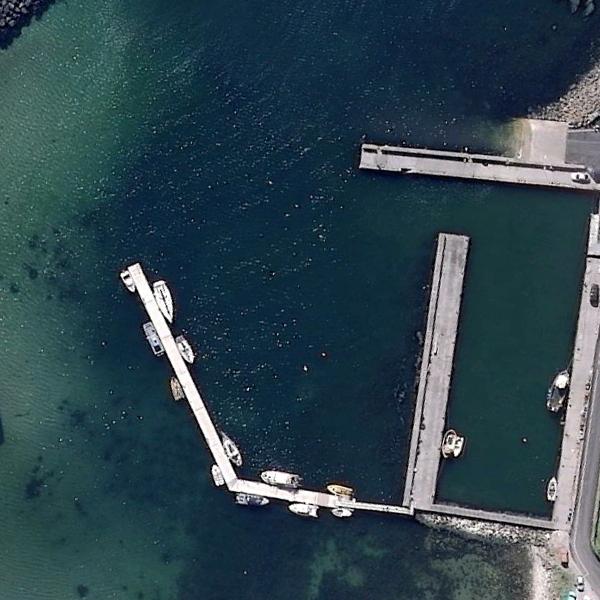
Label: Port